九年级 · 立体几何学
下面四个立体图形中, 主视图是三角形的是( )
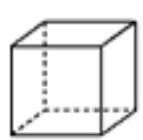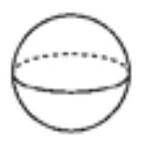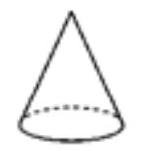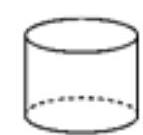
A.

B.

C.

D.

答案: C
解析: A、主视图为长方形，不符合题意;

B、主视图为圆，不符合题意;

C、主视图为三角形，符合题意;

D、主视图为长方形，不符合题意；

故选 C.